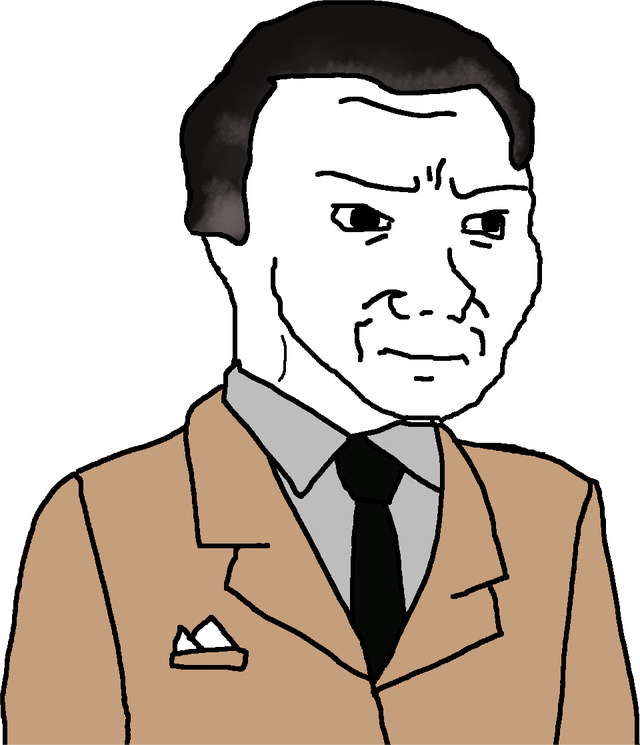
Label: 5_Soyjak